Interaction volume radius: 5 \u00c5
Interaction volume height: 10 \u00c5
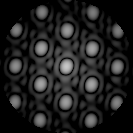
Disorder parameter: 0.01595